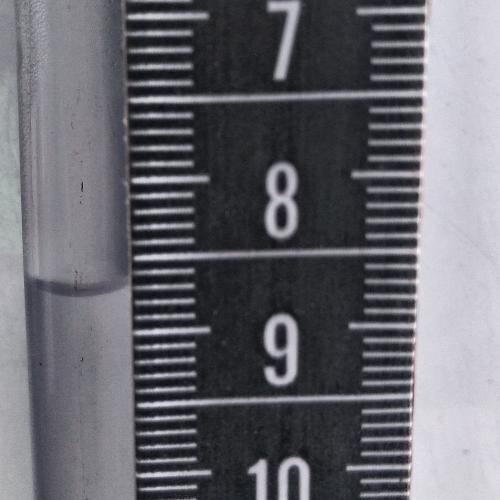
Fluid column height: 8.7 cm